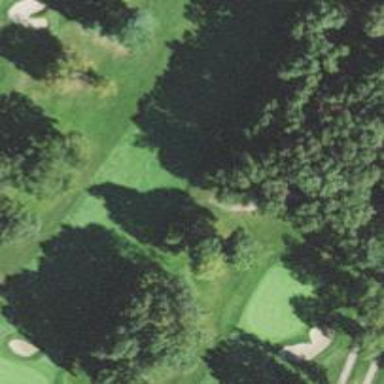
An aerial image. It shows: View of golf hole.